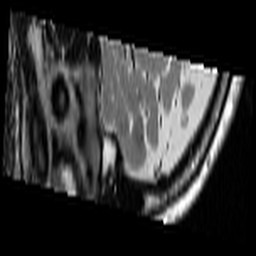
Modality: T2w
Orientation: sagittal
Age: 33
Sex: female
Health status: ill
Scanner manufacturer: siemens
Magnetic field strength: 3 T
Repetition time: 4.6 s
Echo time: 0.085 s